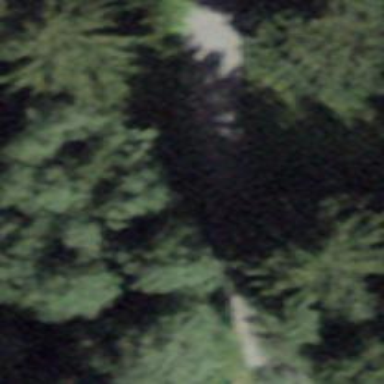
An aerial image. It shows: Track road on gravel surface leading over bridge with grade 2 track type.